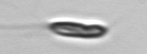
Label: Chrysochromulina